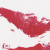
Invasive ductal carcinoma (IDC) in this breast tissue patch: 0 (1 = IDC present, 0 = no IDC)